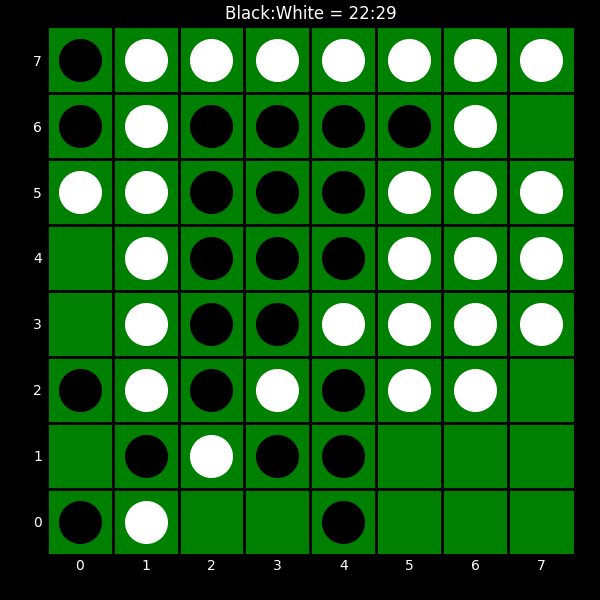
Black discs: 22
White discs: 29